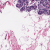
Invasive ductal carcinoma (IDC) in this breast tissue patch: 0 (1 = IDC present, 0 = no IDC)